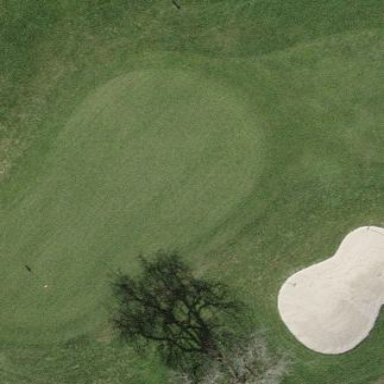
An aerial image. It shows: Golf green.